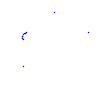
Particle: kaon